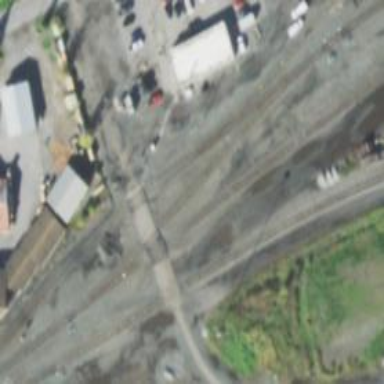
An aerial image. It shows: Railway yard in service.